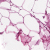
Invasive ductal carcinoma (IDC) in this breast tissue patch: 0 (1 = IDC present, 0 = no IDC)